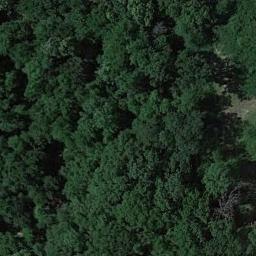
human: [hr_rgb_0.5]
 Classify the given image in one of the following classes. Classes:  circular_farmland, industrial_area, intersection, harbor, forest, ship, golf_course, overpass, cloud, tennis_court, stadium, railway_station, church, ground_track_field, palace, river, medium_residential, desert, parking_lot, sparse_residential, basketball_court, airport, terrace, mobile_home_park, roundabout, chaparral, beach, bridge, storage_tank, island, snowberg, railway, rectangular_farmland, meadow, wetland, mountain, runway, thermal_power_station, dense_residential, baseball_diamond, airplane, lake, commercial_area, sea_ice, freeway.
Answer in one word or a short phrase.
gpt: forest